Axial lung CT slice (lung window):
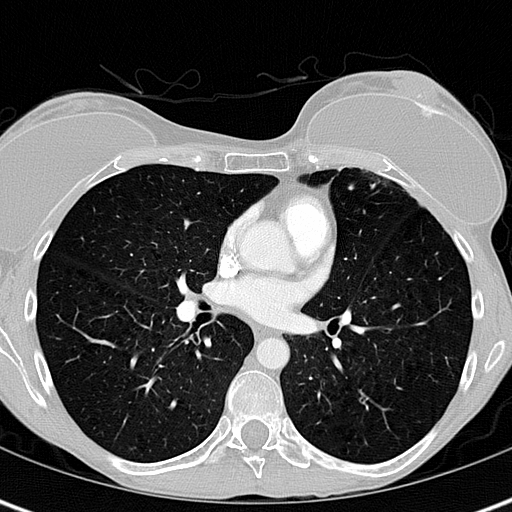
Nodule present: no